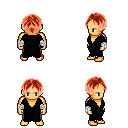
a pixel art fantasy rpg character, male body template, human, tanned skin, gray robe, teal pants, red parted hairstyle, white cloth bandages, four views (front, back, left, right), 2x2 character sprite sheet, small pixel art, hard edges, no anti-aliasing